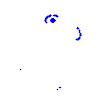
Particle: electron